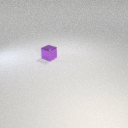
small purple metal cube